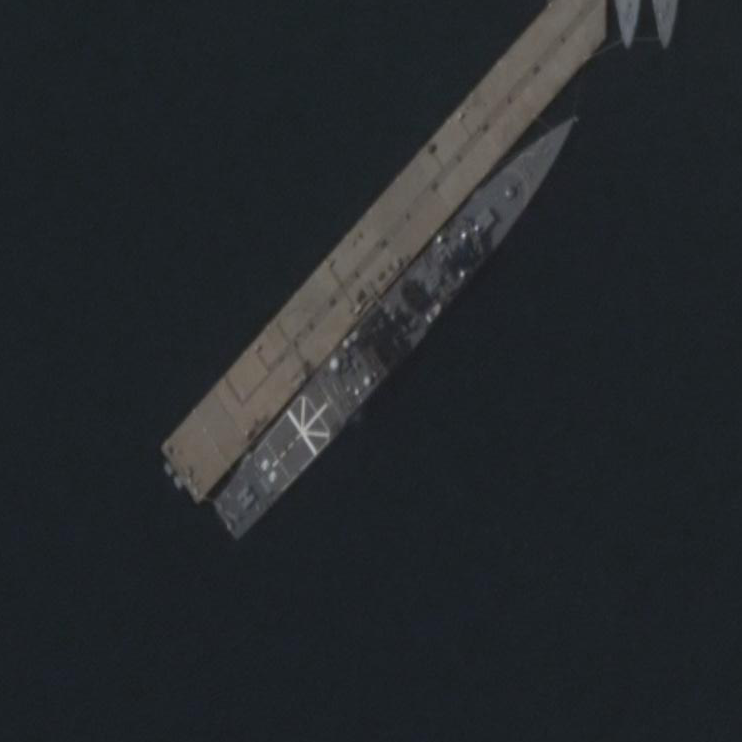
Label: cruiser